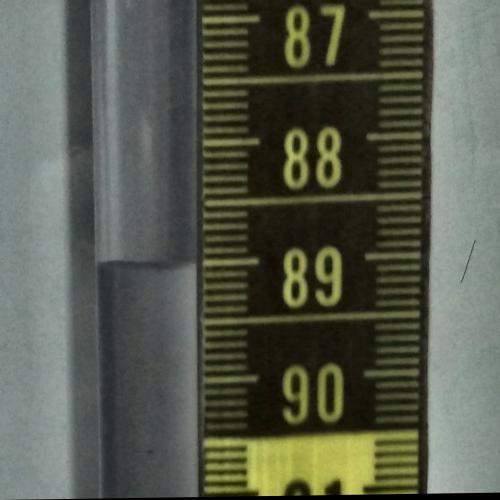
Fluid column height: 89.0 cm